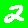
Digit: 2